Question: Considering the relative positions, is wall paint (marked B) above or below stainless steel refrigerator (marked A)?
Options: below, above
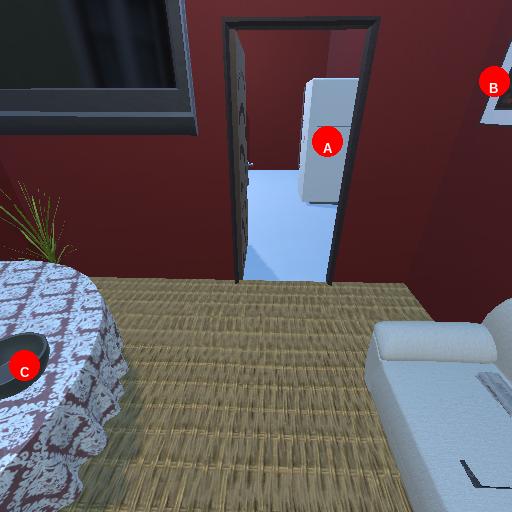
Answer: below